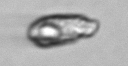
Label: Katodinium_or_Torodinium